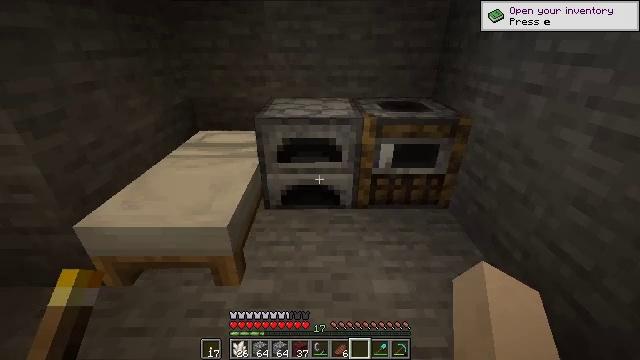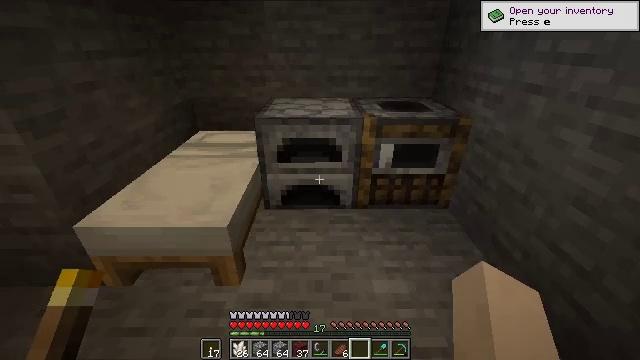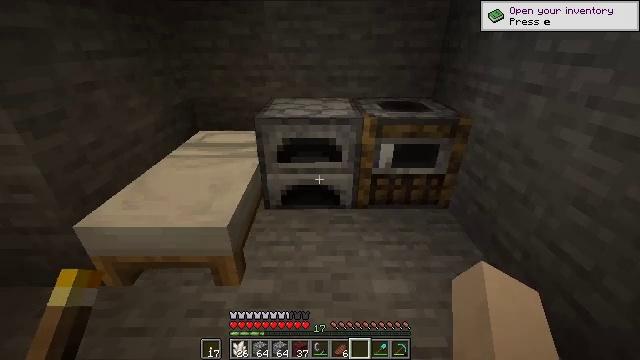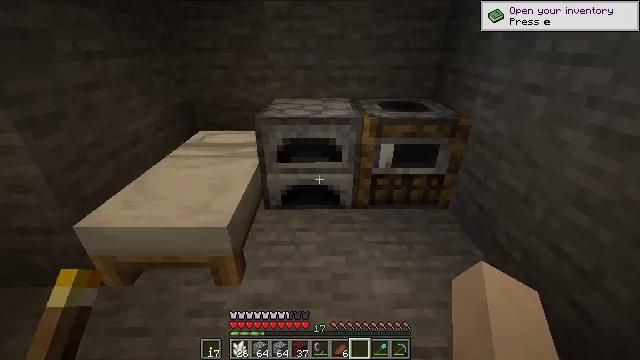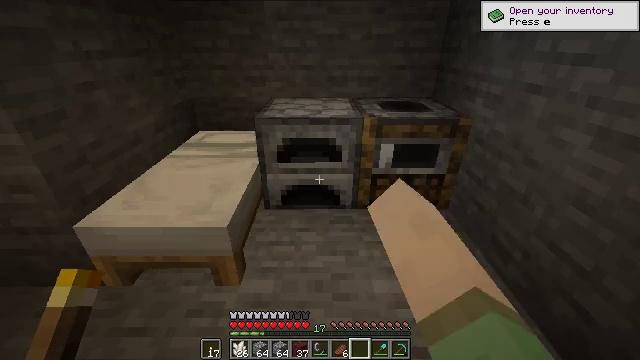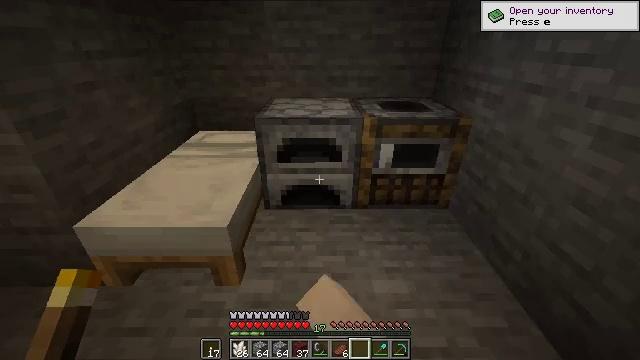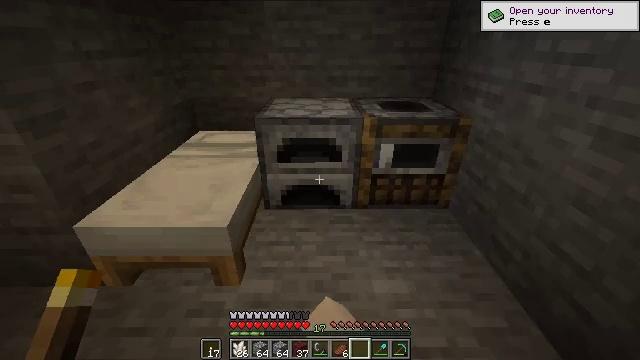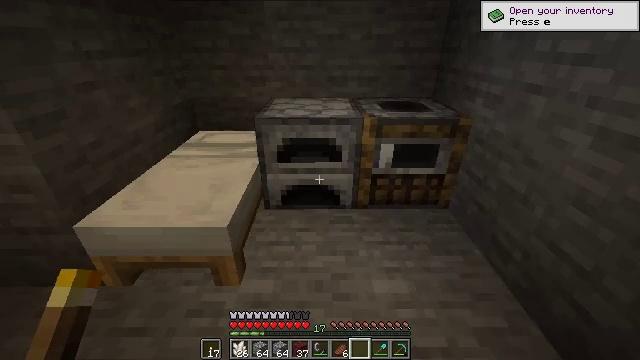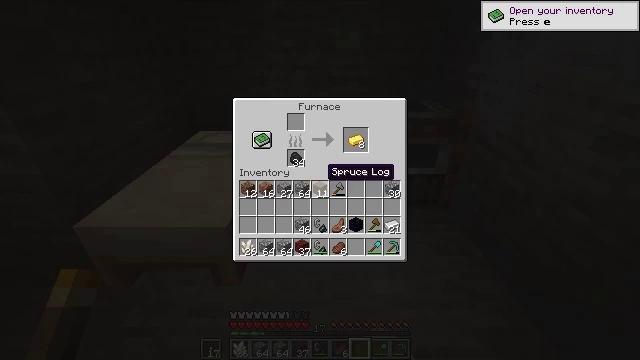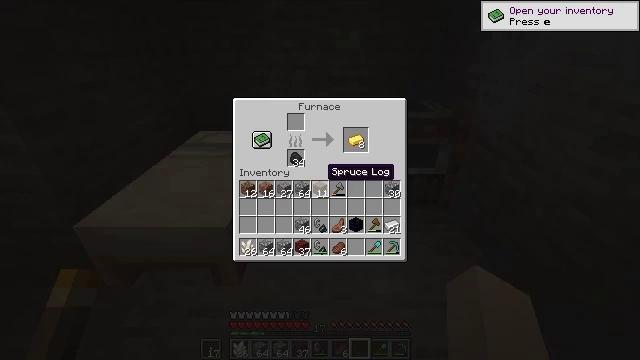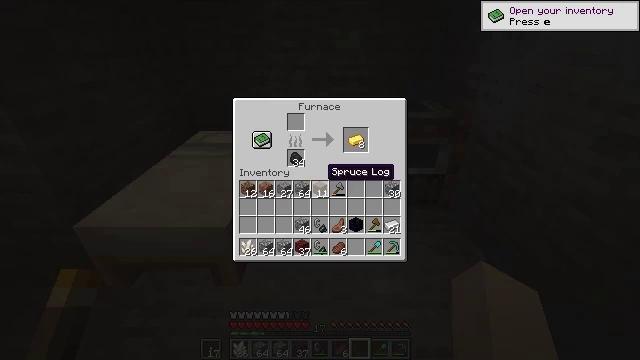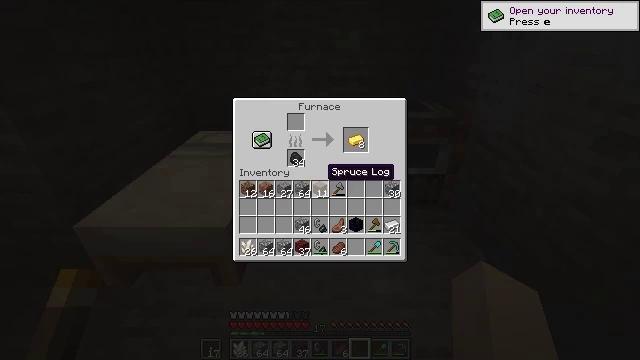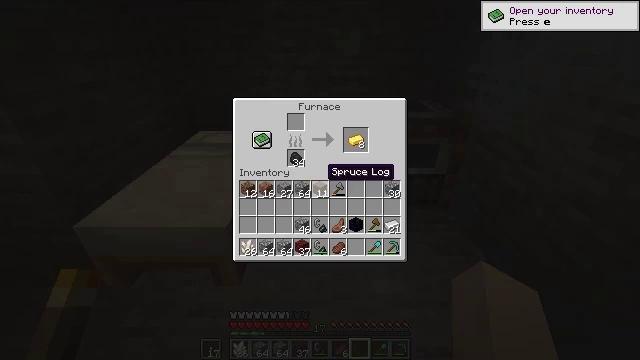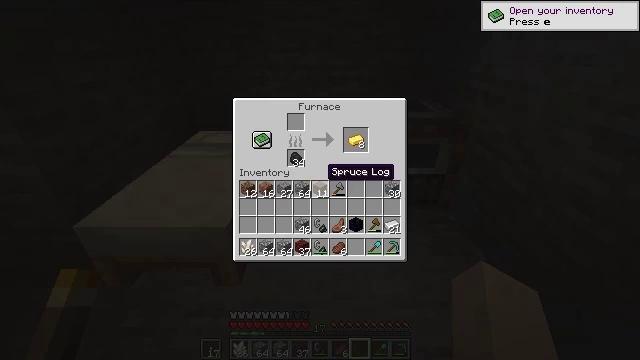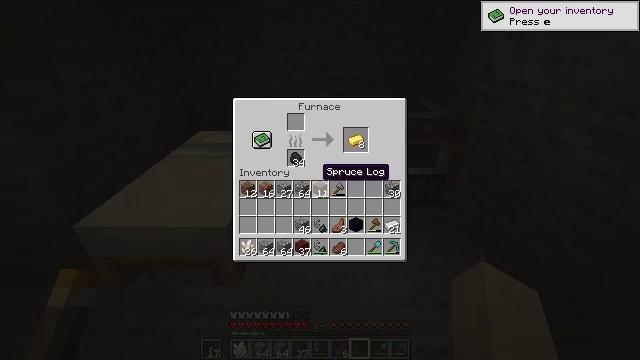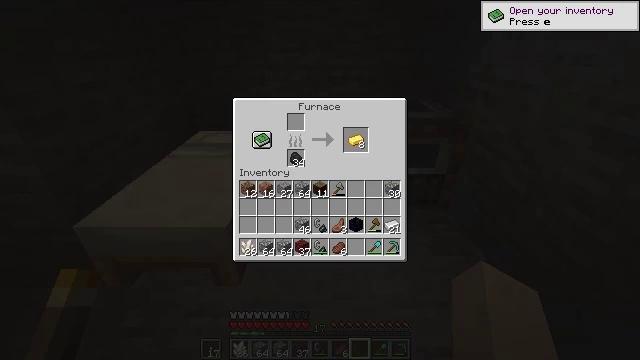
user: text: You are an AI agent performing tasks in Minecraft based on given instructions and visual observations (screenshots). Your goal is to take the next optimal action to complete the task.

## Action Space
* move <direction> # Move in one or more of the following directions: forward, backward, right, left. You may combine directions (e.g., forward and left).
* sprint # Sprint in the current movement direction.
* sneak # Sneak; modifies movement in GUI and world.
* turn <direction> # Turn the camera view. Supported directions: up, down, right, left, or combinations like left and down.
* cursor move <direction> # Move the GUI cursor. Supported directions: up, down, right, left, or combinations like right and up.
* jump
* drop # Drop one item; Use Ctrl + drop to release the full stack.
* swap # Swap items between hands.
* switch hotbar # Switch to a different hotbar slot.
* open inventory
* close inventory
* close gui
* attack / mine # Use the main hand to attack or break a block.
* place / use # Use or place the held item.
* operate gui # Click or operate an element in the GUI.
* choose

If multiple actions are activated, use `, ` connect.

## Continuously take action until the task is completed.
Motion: motion action
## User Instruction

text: craft item air
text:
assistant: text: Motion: no_op
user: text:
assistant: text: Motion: no_op
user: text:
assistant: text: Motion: use / place
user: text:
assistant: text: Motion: use / place
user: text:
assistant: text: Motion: use / place
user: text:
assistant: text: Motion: no_op
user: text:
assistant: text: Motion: no_op
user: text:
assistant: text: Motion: no_op
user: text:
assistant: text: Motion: no_op
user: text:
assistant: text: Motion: no_op
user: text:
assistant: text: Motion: no_op
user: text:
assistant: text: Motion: no_op
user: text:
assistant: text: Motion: no_op
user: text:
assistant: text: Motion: no_op
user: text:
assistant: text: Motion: turn left
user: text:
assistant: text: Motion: no_op
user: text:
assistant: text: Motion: no_op
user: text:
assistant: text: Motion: no_op
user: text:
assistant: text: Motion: no_op
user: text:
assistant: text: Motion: no_op
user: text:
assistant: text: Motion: no_op
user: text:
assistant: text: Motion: no_op
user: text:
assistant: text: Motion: use / place
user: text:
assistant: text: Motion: use / place
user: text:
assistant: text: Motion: use / place
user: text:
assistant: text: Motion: turn right
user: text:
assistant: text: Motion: turn right and down
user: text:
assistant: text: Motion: turn right and down
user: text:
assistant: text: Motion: turn down
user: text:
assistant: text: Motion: no_op